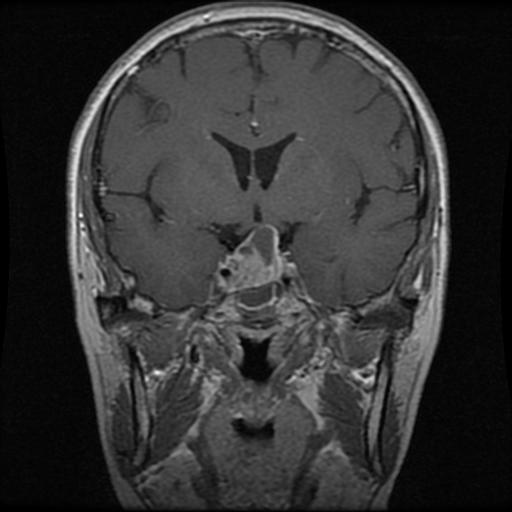
Label: pituitary